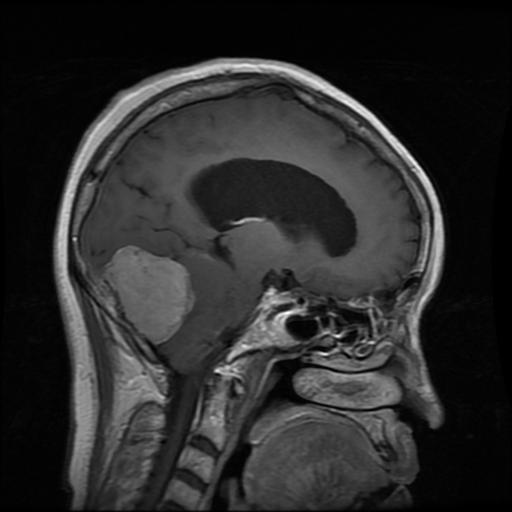
Label: meningioma